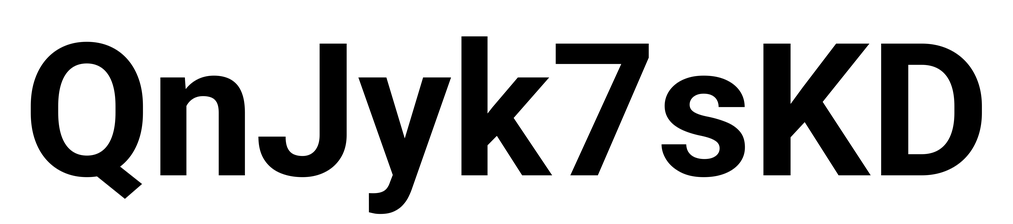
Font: Roboto_Bold